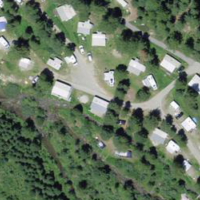
EUNIS habitat code: 53
Species observed at this site:
Vaccinium vitis-idaea
Silene dioica